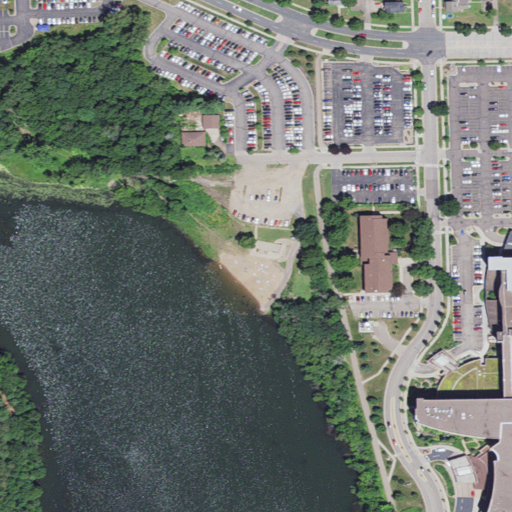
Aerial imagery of beach in Wisconsin named Half Moon Beach containing open water, medium intensity development, high intensity development, low intensity development, deciduous forest, open development, mixed forest, evergreen forest, and grassland